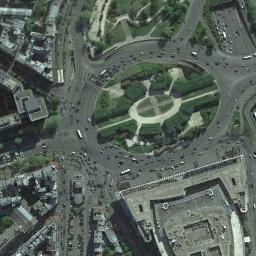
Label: roundabout